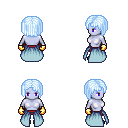
a pixel art fantasy rpg character, female body template, dark elf, purple skin, overskirt, red pants, white cyan pageboy hairstyle, gold gloves, black slippers, four views (front, back, left, right), 2x2 character sprite sheet, small pixel art, hard edges, no anti-aliasing